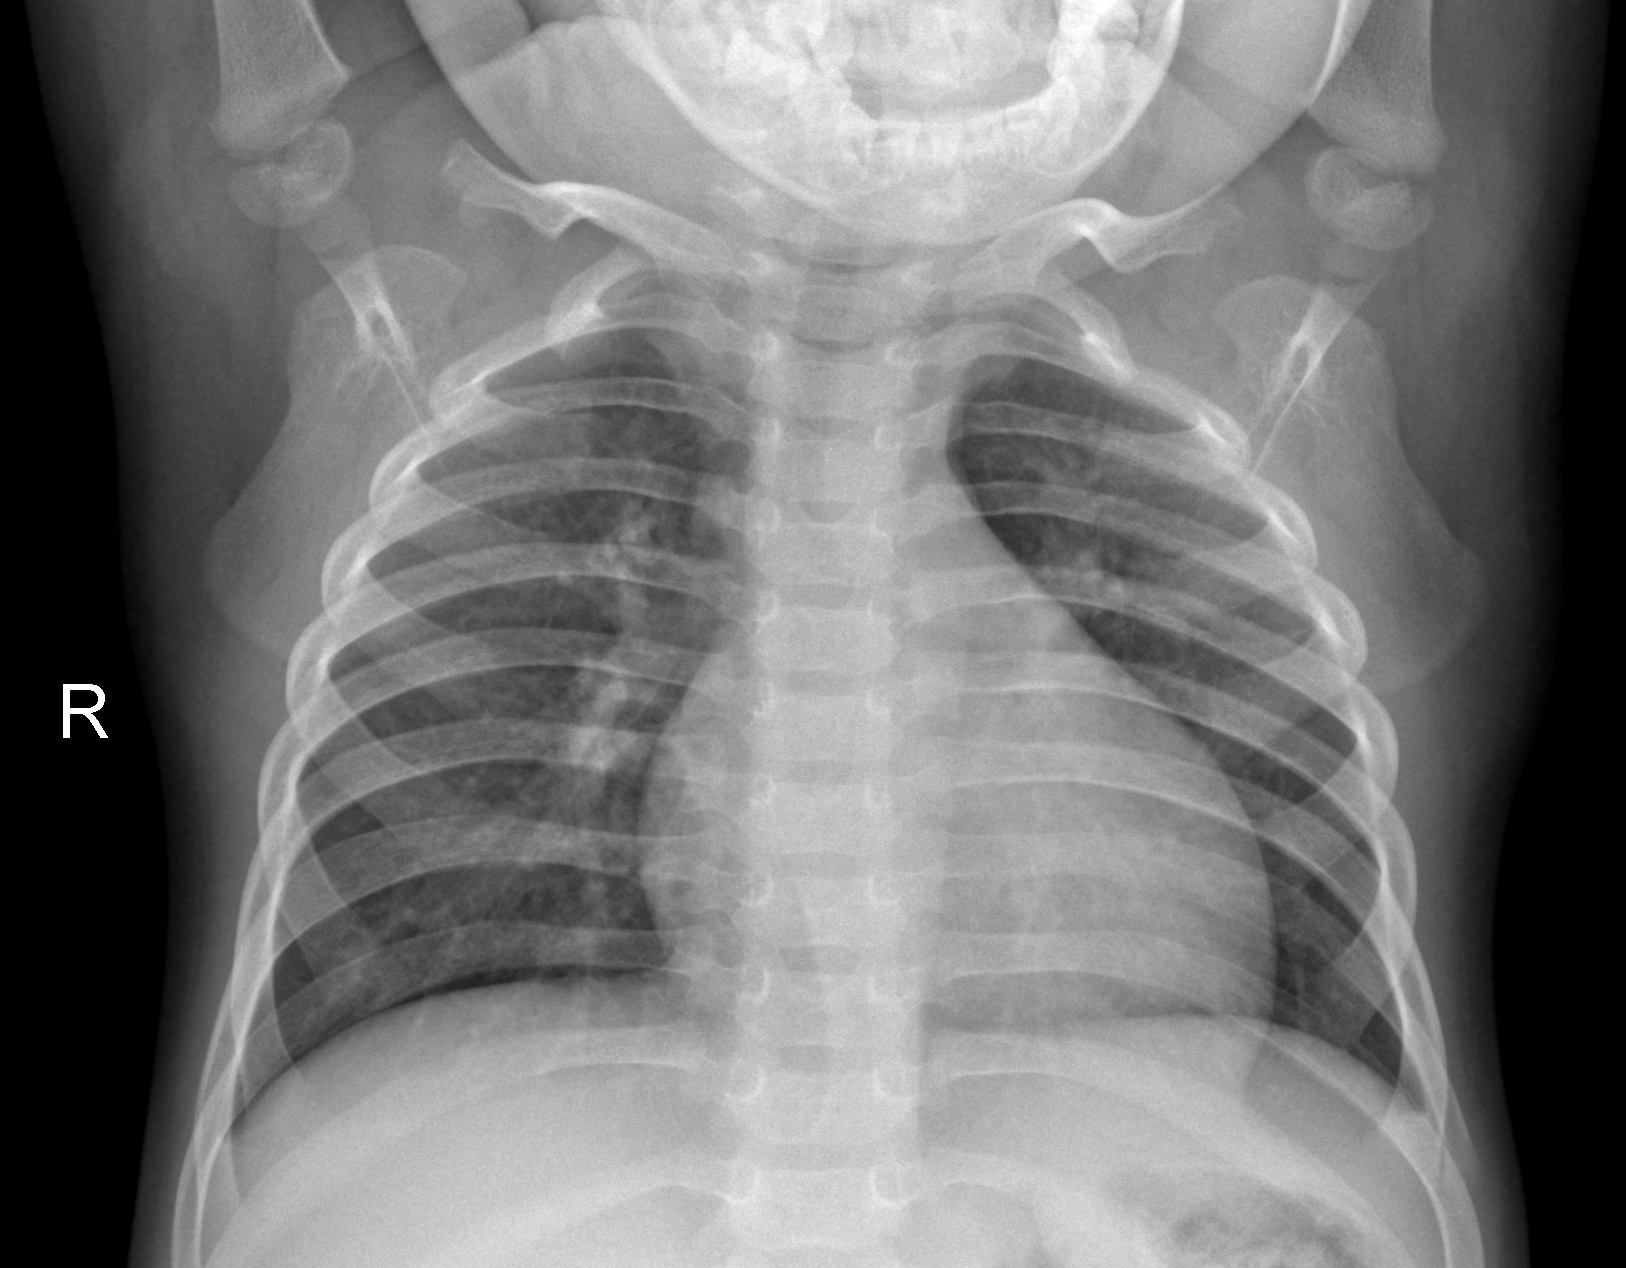
Diagnosis: NORMAL